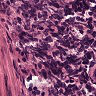
Metastatic tissue present: no